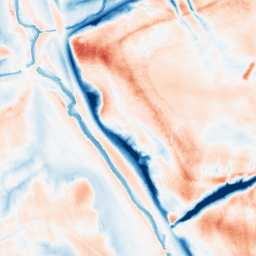
Category: classical
Decomposition family: gaussian
Decomposition parameters: sigma: 10
Upsampling method: sinc_blackman
Upsampling parameters: scale: 2
kernel_size: 16
Upsampling scale: 2